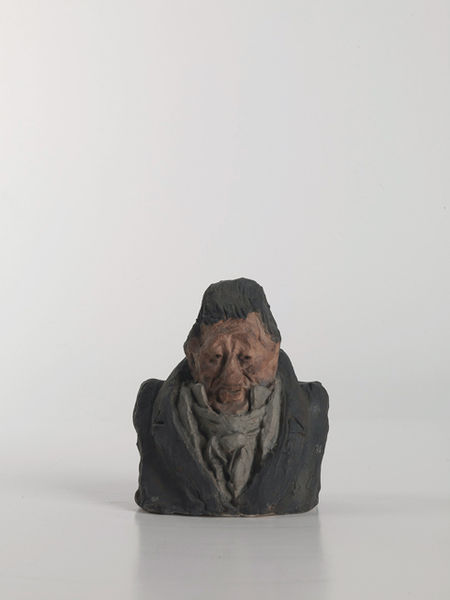
Titel: Pierre-Paul Royer-Collard
Künstler: Honoré Daumier
Standort: Karlsruhe
Institution: Staatliche Kunsthalle Karlsruhe
Schlagwörter: oil, red, white, black, collar, dark, face, gray, green, grey, hair, modern, nose, old, portrait, wall, woman, looking, pink, reflection, brown, floor, sad, man, rock, skin, ear, head, orange, eyes, male, suit, bust, coat, elderly, kerchief, mouth, scarf, wrinkles, caricature, daumier, old man, cravat, jacket, monument, photo, plastic, sculpture, statue, tie, small, person, human, clothes, neck, ears, museum, thinking, eye, lines, ceramic, cloth, gras, monkey, chest, figure, lips, shoulders, chinese, native, primitive, cold, pottery, carving, worker, forehead, shirt, poor, modern art, photograph, monster, dirty, oldness, hideous, leather, ugly, incomplete, sadness, thoughtful, figur, funny, wrinkle, hof, ceramics, down, sinking, dressed, kopf, torso, bear, physiognomy, necktie, clay, older, lapels, yes, charicature, chimpanzee, gray hair, depressed, sculptre, comical, sad man, armless, sculpted, wrinkled, uneven, grumpy, old mand, depression, ascot, half, confioucius, figuering, chimopanzee, no arms, partial, old mn, oid man, terra cotta, monumen, ugos, suckadickchicken, half man, greys, grays, top half, frankenstein, squat, white floor, squint, clothed, head and shoulders, grey shirt, moulded, mould, plastisine, ancien, masterpice